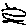
Label: zigzag